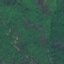
Label: Forest